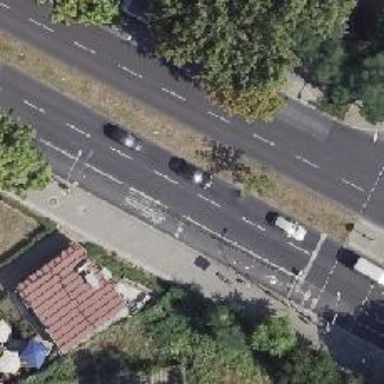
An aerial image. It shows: Secondary road with asphalt surface. It has lane markings and is dual carriageway. The right lane is designated as bus lane.